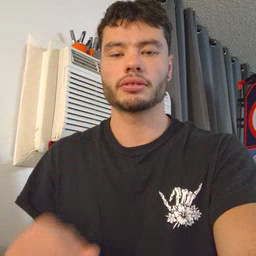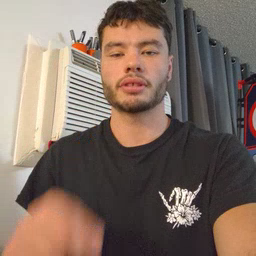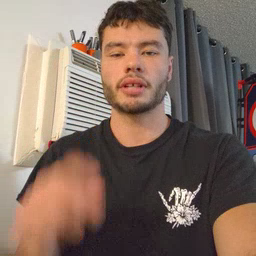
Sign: chin